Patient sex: F
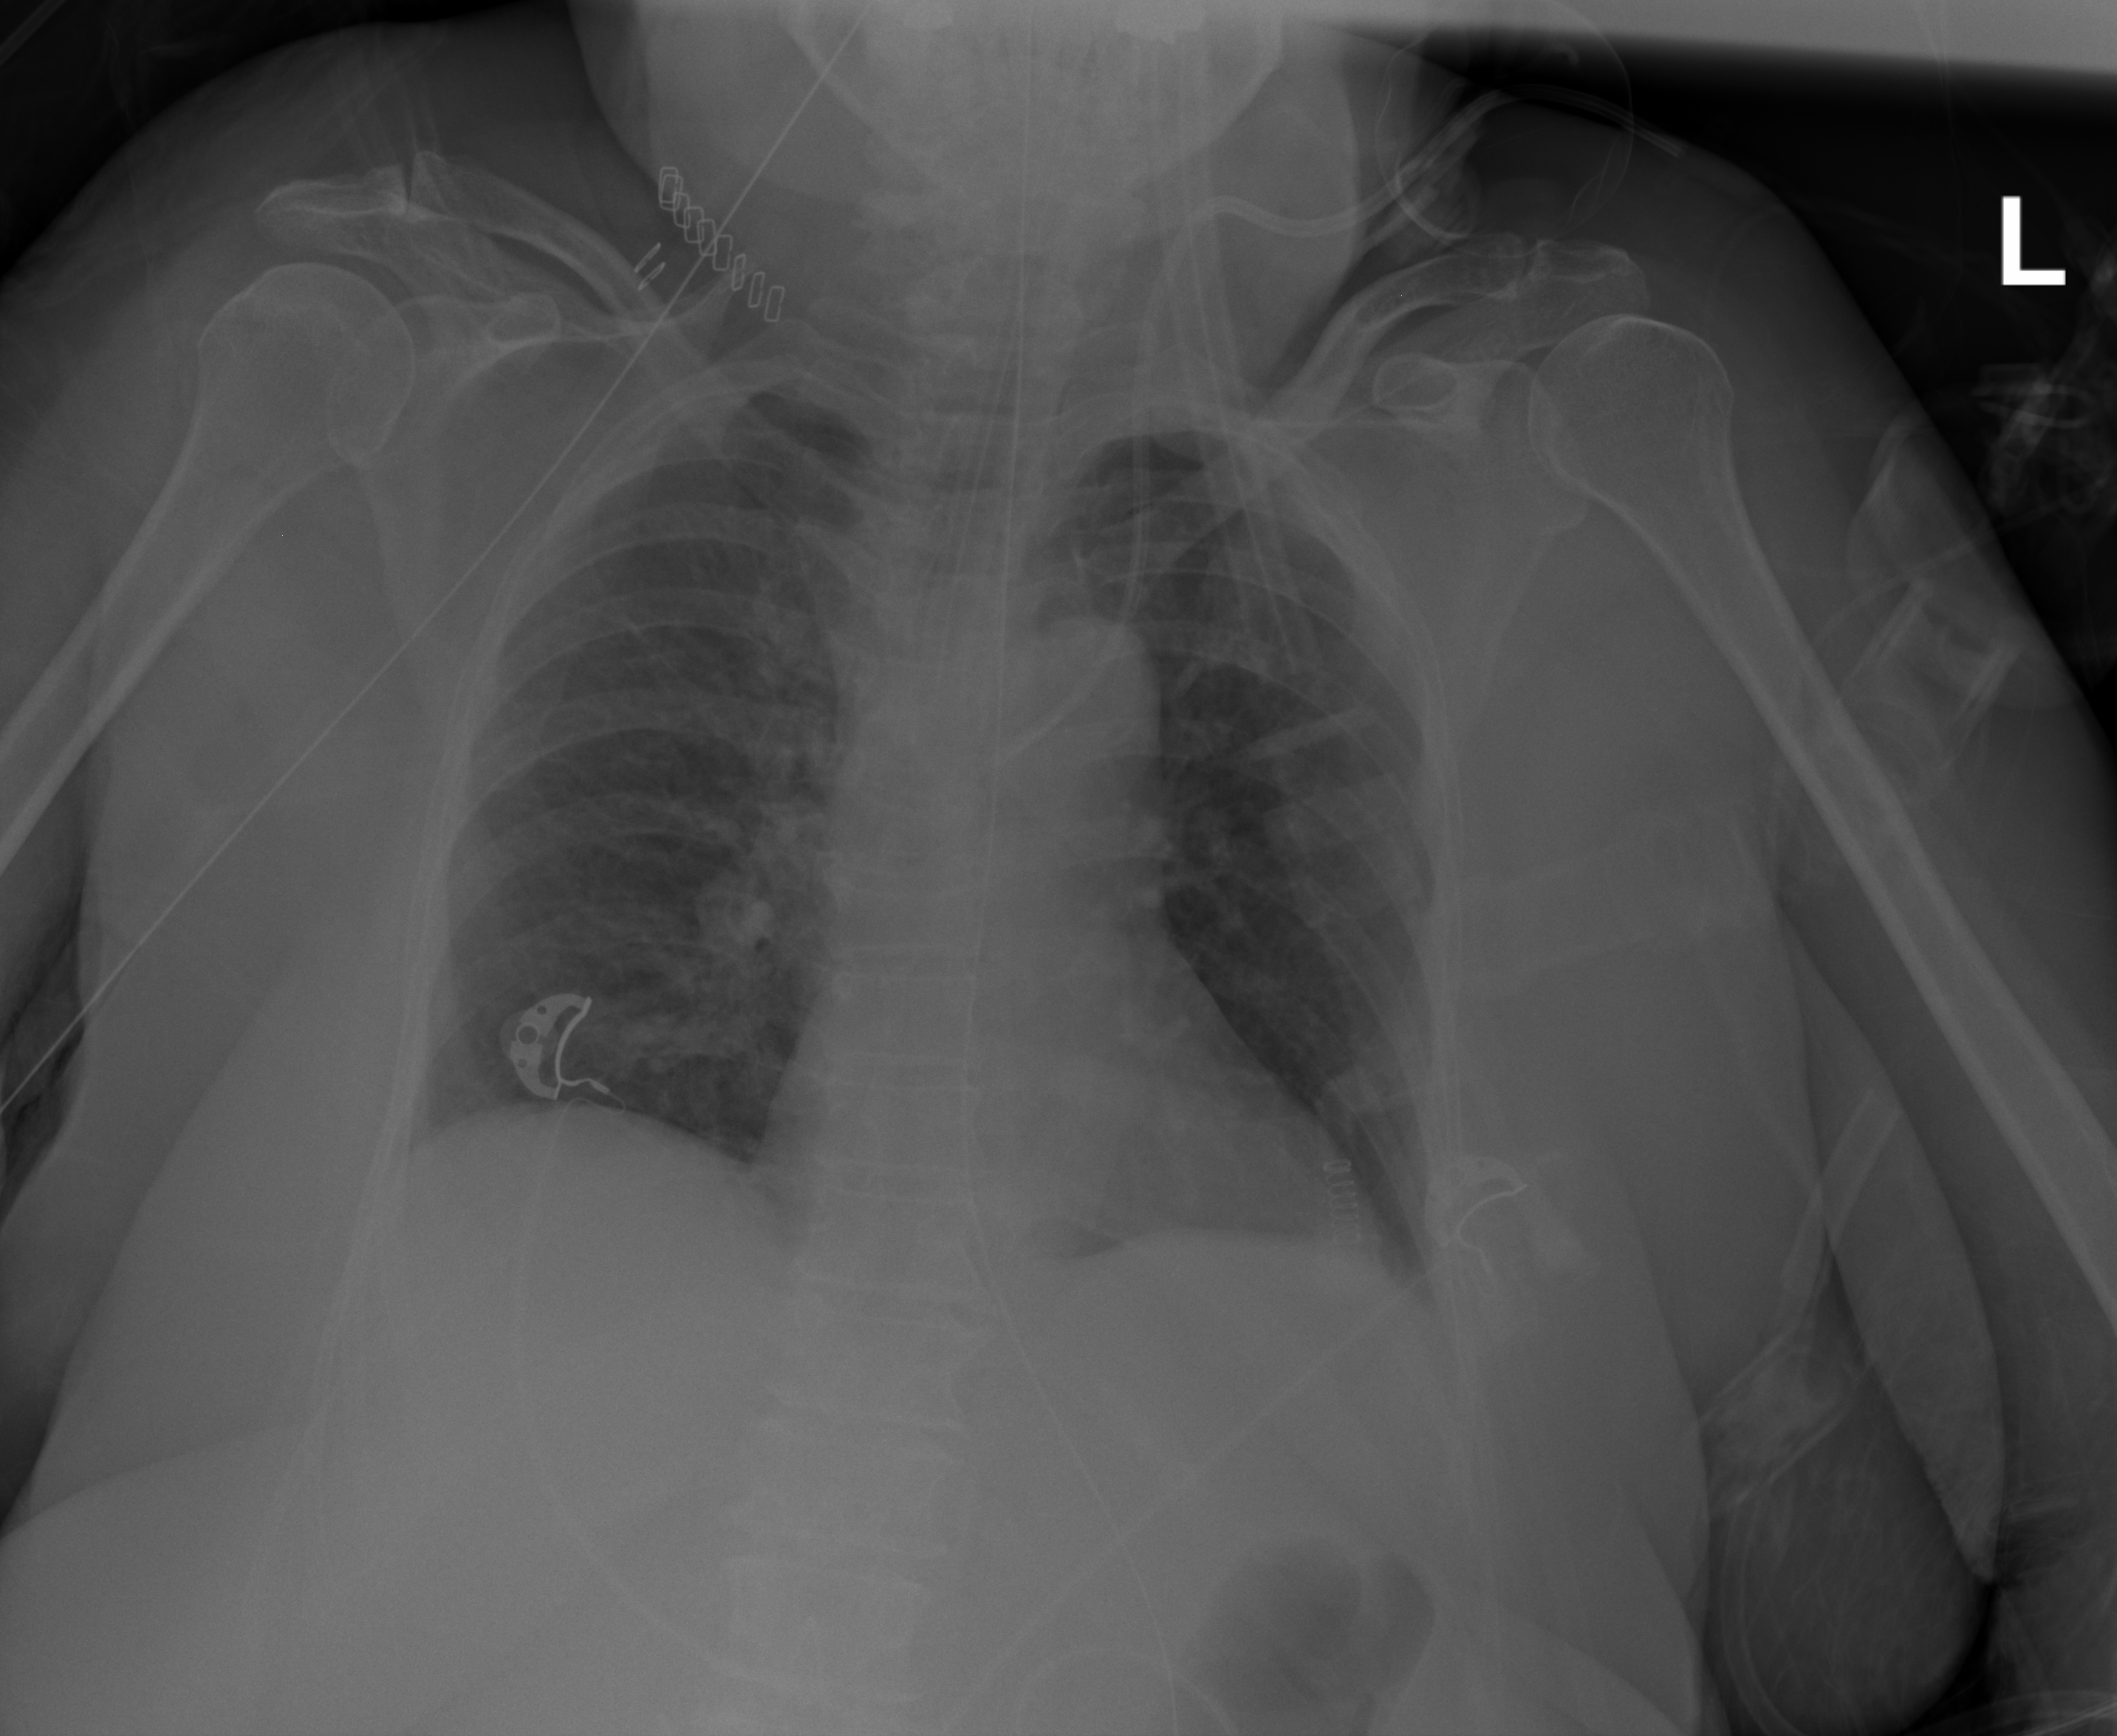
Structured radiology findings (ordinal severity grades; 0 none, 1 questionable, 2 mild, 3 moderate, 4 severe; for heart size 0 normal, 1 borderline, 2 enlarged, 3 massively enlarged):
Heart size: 1
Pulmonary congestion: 0
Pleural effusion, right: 0
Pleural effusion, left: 1
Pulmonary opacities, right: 2
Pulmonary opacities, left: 0
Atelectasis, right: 2
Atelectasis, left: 2